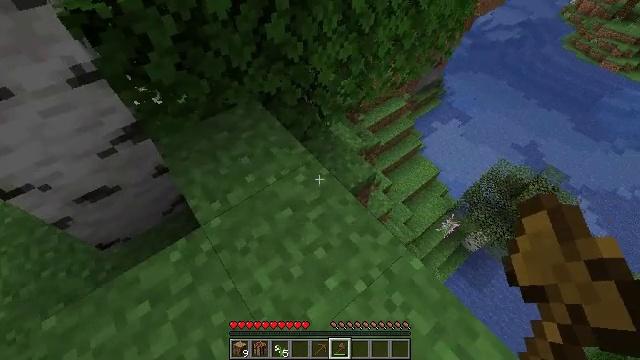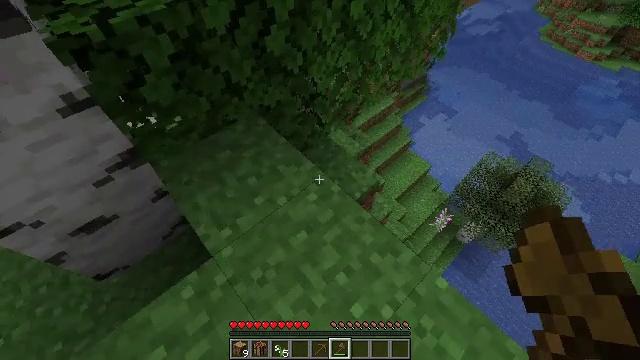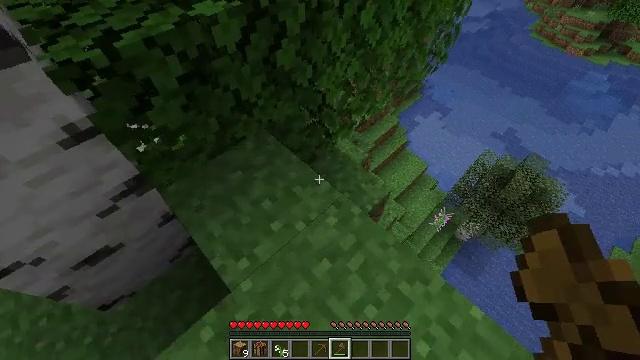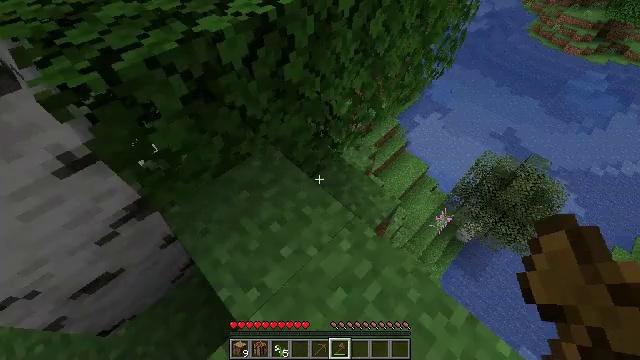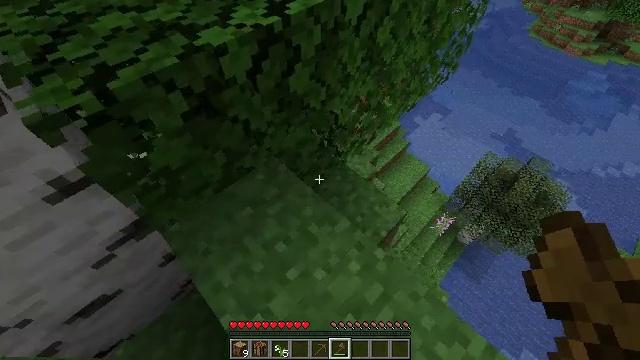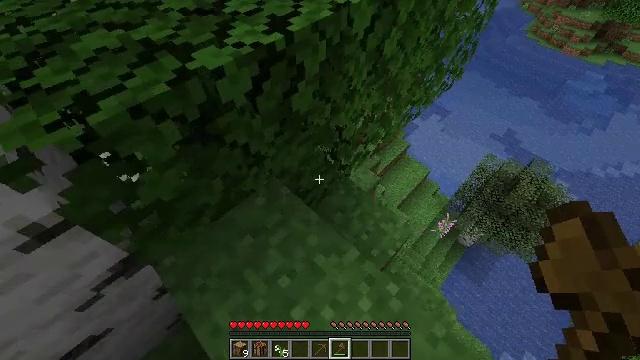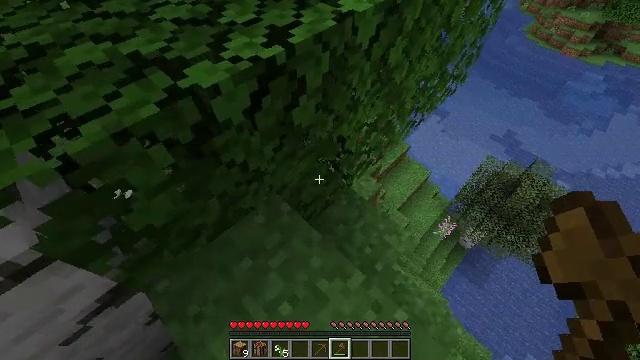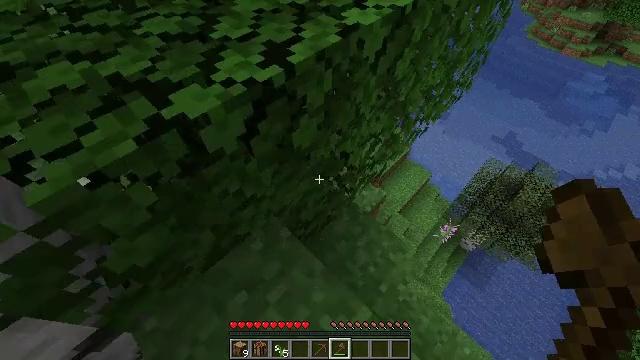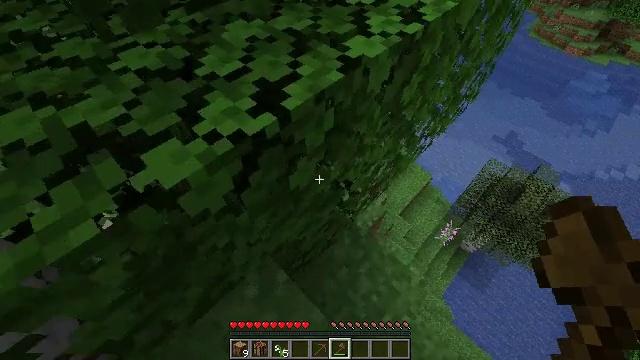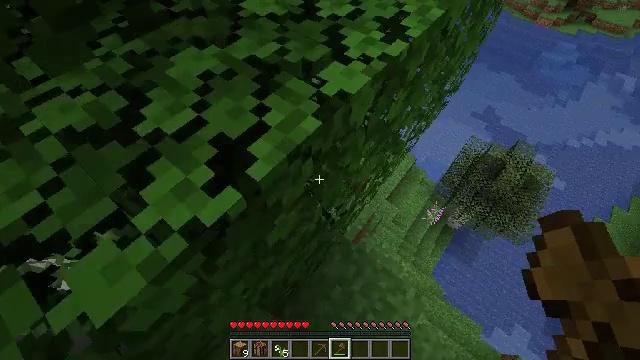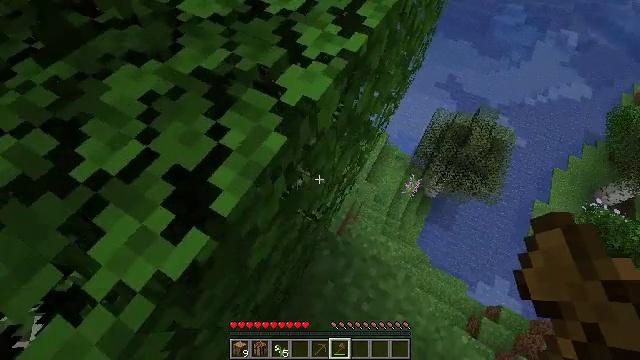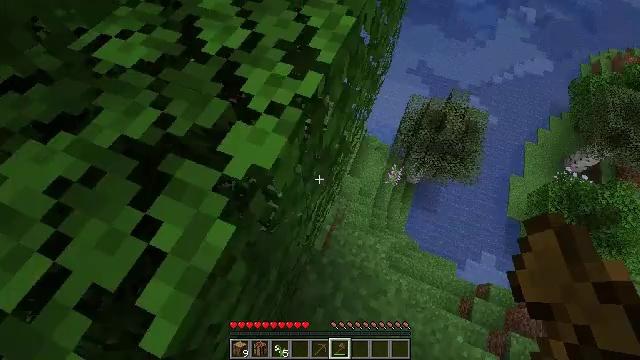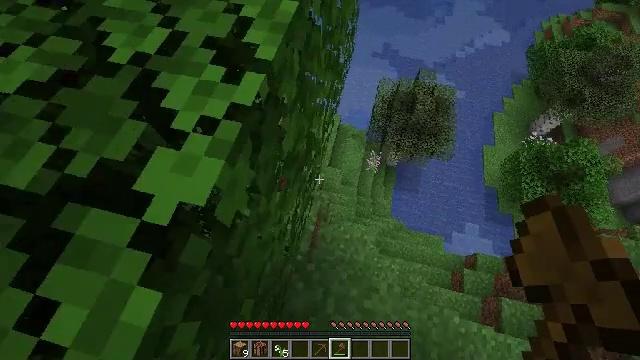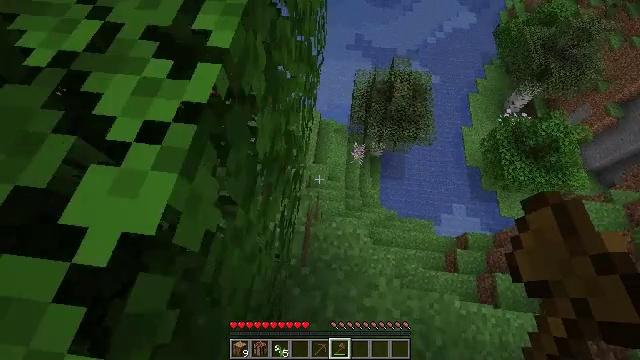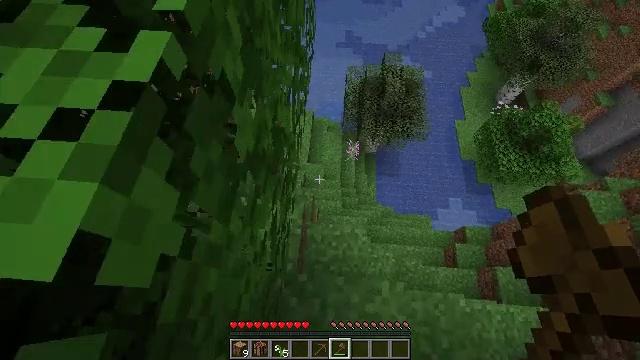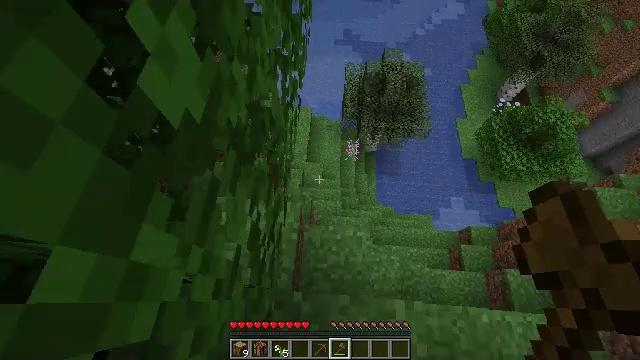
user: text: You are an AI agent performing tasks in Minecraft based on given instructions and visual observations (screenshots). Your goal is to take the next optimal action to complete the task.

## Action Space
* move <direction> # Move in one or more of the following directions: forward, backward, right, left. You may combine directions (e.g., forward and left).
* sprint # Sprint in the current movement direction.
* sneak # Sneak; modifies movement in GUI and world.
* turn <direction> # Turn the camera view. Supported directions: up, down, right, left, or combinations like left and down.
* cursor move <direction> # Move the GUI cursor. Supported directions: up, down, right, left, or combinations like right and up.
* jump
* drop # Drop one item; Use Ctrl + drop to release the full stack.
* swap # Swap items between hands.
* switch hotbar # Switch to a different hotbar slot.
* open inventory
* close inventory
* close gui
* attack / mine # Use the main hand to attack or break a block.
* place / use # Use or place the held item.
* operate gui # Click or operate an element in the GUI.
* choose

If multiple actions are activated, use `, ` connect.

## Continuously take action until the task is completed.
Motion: motion action
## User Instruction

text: Gather lilac from the ground.
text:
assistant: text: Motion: move forward and move left, turn right
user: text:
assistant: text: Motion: move forward, turn right
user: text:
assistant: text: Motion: move forward
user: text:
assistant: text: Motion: move forward
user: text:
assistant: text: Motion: move forward
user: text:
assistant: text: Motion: move forward
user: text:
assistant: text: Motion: move forward
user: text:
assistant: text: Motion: move forward
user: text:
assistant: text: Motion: move forward, turn right and down
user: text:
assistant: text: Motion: move forward, turn right and down
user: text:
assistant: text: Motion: move forward, turn right and down
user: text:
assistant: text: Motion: move forward, turn right and down
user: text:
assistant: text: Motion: move forward, turn right
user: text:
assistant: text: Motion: turn right
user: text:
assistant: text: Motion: no_op
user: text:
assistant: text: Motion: turn right
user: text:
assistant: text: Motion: no_op
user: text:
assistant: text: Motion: turn right
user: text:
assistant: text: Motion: turn right
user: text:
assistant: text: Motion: turn right
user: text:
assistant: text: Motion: no_op
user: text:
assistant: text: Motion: turn left and down
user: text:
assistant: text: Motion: turn left
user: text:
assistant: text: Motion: turn left and up
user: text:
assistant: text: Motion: turn left and up
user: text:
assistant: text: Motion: turn left
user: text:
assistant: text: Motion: no_op
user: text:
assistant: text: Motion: no_op
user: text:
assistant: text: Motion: no_op
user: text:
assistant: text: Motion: no_op